Field crop: maize
Growth stage: 2
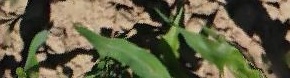
Species: maize